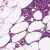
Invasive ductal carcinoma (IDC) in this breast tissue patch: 1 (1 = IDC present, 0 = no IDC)